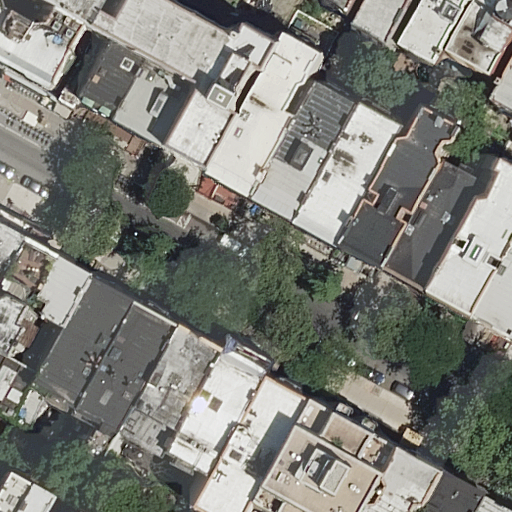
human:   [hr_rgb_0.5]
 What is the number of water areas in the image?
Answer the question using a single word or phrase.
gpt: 0

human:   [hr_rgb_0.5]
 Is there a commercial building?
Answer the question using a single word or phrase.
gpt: no

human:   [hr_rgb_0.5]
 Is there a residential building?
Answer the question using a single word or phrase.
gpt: yes

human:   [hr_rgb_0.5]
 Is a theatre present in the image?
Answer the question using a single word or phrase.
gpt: yes

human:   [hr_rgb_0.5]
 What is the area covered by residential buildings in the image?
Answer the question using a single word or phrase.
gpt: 5991m2

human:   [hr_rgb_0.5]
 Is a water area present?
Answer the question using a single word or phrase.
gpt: no

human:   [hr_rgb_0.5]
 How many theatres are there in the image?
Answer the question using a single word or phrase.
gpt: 1

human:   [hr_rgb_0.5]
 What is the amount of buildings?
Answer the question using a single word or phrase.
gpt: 33

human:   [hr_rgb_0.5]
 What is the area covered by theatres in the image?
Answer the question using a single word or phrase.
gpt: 482m2

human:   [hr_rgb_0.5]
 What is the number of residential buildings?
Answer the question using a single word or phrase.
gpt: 33

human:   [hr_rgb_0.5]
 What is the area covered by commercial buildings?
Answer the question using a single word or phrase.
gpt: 0m2

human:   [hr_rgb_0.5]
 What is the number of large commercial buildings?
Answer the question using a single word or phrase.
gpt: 0

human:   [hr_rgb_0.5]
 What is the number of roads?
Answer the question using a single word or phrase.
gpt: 1

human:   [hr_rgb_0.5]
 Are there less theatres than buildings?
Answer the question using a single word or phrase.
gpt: yes

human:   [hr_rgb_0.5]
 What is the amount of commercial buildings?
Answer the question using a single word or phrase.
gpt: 0

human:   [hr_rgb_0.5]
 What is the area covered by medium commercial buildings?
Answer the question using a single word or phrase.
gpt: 0m2

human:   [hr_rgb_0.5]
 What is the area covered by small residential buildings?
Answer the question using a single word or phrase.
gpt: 339m2

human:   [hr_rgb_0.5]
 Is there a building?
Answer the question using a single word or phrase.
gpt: yes

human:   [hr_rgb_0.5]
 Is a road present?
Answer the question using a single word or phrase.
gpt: yes

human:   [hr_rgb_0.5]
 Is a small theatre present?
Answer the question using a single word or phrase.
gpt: no

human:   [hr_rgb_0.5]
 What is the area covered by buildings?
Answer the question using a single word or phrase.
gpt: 5991m2

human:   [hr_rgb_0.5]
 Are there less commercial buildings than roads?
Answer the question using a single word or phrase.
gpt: yes

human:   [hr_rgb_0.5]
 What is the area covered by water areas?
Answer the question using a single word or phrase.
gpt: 0m2

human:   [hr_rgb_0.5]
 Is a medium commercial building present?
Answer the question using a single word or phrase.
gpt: no

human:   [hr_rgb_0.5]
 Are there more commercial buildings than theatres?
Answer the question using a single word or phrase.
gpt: no

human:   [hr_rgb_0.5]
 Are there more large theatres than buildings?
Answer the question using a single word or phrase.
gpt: no

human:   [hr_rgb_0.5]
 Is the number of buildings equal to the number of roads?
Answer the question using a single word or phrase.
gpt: no

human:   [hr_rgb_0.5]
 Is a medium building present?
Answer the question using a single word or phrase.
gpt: yes

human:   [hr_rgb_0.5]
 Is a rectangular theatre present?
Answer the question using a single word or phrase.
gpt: no

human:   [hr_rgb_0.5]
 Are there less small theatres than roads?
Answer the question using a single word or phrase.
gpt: yes

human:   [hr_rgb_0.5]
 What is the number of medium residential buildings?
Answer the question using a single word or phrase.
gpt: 22

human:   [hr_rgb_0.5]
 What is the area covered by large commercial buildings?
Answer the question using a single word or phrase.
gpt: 0m2

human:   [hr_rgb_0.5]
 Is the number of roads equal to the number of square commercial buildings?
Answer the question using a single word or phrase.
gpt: no

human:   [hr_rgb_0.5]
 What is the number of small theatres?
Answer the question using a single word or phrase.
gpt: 0

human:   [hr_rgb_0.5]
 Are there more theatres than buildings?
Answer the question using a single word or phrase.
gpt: no

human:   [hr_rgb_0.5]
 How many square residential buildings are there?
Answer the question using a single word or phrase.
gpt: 0

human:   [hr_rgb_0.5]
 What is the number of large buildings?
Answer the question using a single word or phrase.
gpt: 0

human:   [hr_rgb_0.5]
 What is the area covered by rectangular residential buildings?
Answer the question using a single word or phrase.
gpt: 1987m2

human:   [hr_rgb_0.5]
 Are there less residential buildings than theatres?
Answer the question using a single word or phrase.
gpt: no

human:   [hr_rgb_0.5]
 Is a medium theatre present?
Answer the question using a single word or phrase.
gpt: yes

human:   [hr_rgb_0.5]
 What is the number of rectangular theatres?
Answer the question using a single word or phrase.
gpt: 0

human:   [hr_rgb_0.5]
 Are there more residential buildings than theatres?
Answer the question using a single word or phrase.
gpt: yes

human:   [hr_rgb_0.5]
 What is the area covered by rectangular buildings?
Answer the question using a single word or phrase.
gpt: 1987m2

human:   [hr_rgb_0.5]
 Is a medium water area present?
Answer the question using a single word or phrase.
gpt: no

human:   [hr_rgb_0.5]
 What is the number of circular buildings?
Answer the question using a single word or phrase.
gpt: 0

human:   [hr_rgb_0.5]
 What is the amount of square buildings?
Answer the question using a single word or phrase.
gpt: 0

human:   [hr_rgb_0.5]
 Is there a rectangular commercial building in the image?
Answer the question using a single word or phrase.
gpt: no

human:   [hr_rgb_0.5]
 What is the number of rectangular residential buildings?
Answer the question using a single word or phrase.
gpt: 15

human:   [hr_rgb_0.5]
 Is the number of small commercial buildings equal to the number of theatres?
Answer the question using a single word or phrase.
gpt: no

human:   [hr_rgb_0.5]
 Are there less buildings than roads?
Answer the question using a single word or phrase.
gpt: no

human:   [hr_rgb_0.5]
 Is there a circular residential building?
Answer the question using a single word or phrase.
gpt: no

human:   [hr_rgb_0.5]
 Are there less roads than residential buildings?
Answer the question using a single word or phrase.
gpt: yes

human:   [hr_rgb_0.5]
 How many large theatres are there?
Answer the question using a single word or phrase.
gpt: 0

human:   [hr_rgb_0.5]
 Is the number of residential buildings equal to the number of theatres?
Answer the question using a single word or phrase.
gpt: no

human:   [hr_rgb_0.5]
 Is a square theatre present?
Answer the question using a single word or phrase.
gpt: no

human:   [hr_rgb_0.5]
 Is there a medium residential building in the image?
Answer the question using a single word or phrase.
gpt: yes

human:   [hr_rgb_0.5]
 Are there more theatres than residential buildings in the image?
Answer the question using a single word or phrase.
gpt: no

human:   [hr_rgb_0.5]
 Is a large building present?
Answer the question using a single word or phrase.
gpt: no

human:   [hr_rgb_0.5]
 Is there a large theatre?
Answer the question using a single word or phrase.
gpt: no

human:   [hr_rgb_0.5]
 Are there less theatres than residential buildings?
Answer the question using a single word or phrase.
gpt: yes

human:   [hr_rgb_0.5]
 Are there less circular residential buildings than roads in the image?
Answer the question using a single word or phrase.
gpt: yes

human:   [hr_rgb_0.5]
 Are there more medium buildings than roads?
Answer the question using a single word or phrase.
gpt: yes

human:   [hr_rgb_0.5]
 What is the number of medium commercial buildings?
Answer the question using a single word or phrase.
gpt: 0

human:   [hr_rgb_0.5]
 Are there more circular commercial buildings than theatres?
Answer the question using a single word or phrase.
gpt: no